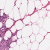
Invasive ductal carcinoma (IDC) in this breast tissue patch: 1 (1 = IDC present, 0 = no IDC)